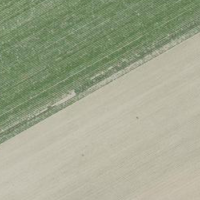
EUNIS habitat code: 52
Species observed at this site:
Cyperus esculentus